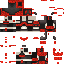
A male robot skin with dark skin, wearing red helmet dressed in a red armor chest and red pants, featuring a closed mouth.